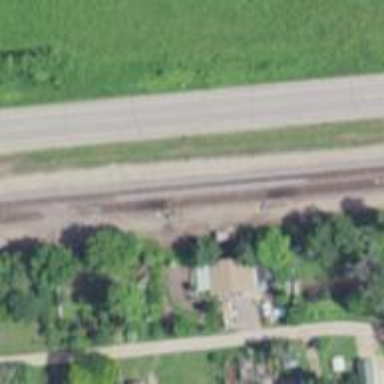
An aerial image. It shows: Railroad crossover.